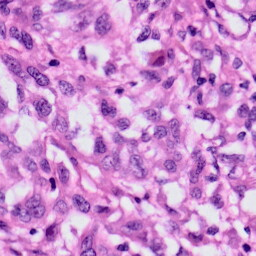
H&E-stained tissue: Skin